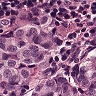
Metastatic tissue present: yes